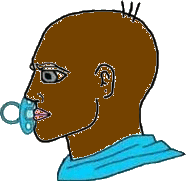
Label: 4_Yes_Chad